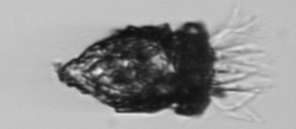
Label: Tintinnopsis